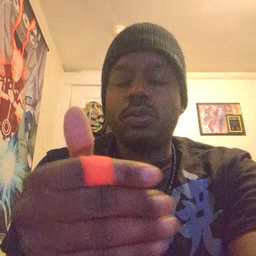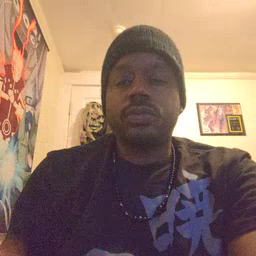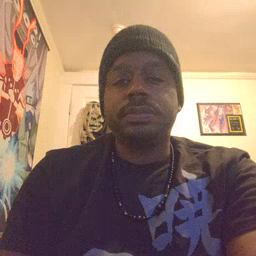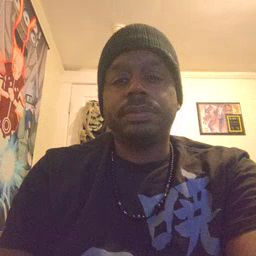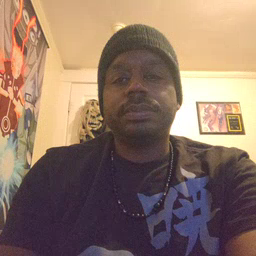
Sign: close